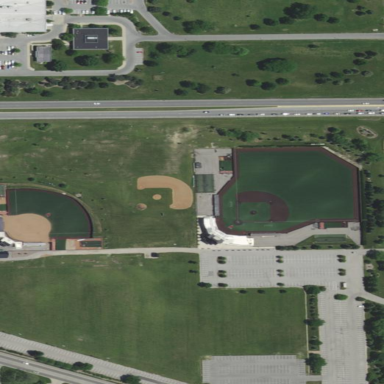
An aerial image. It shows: Baseball pitch for leisure land.